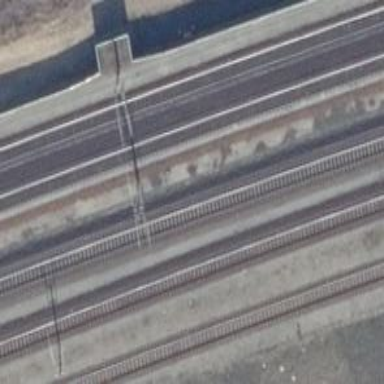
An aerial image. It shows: Milestone along the railway track with catenary mast.